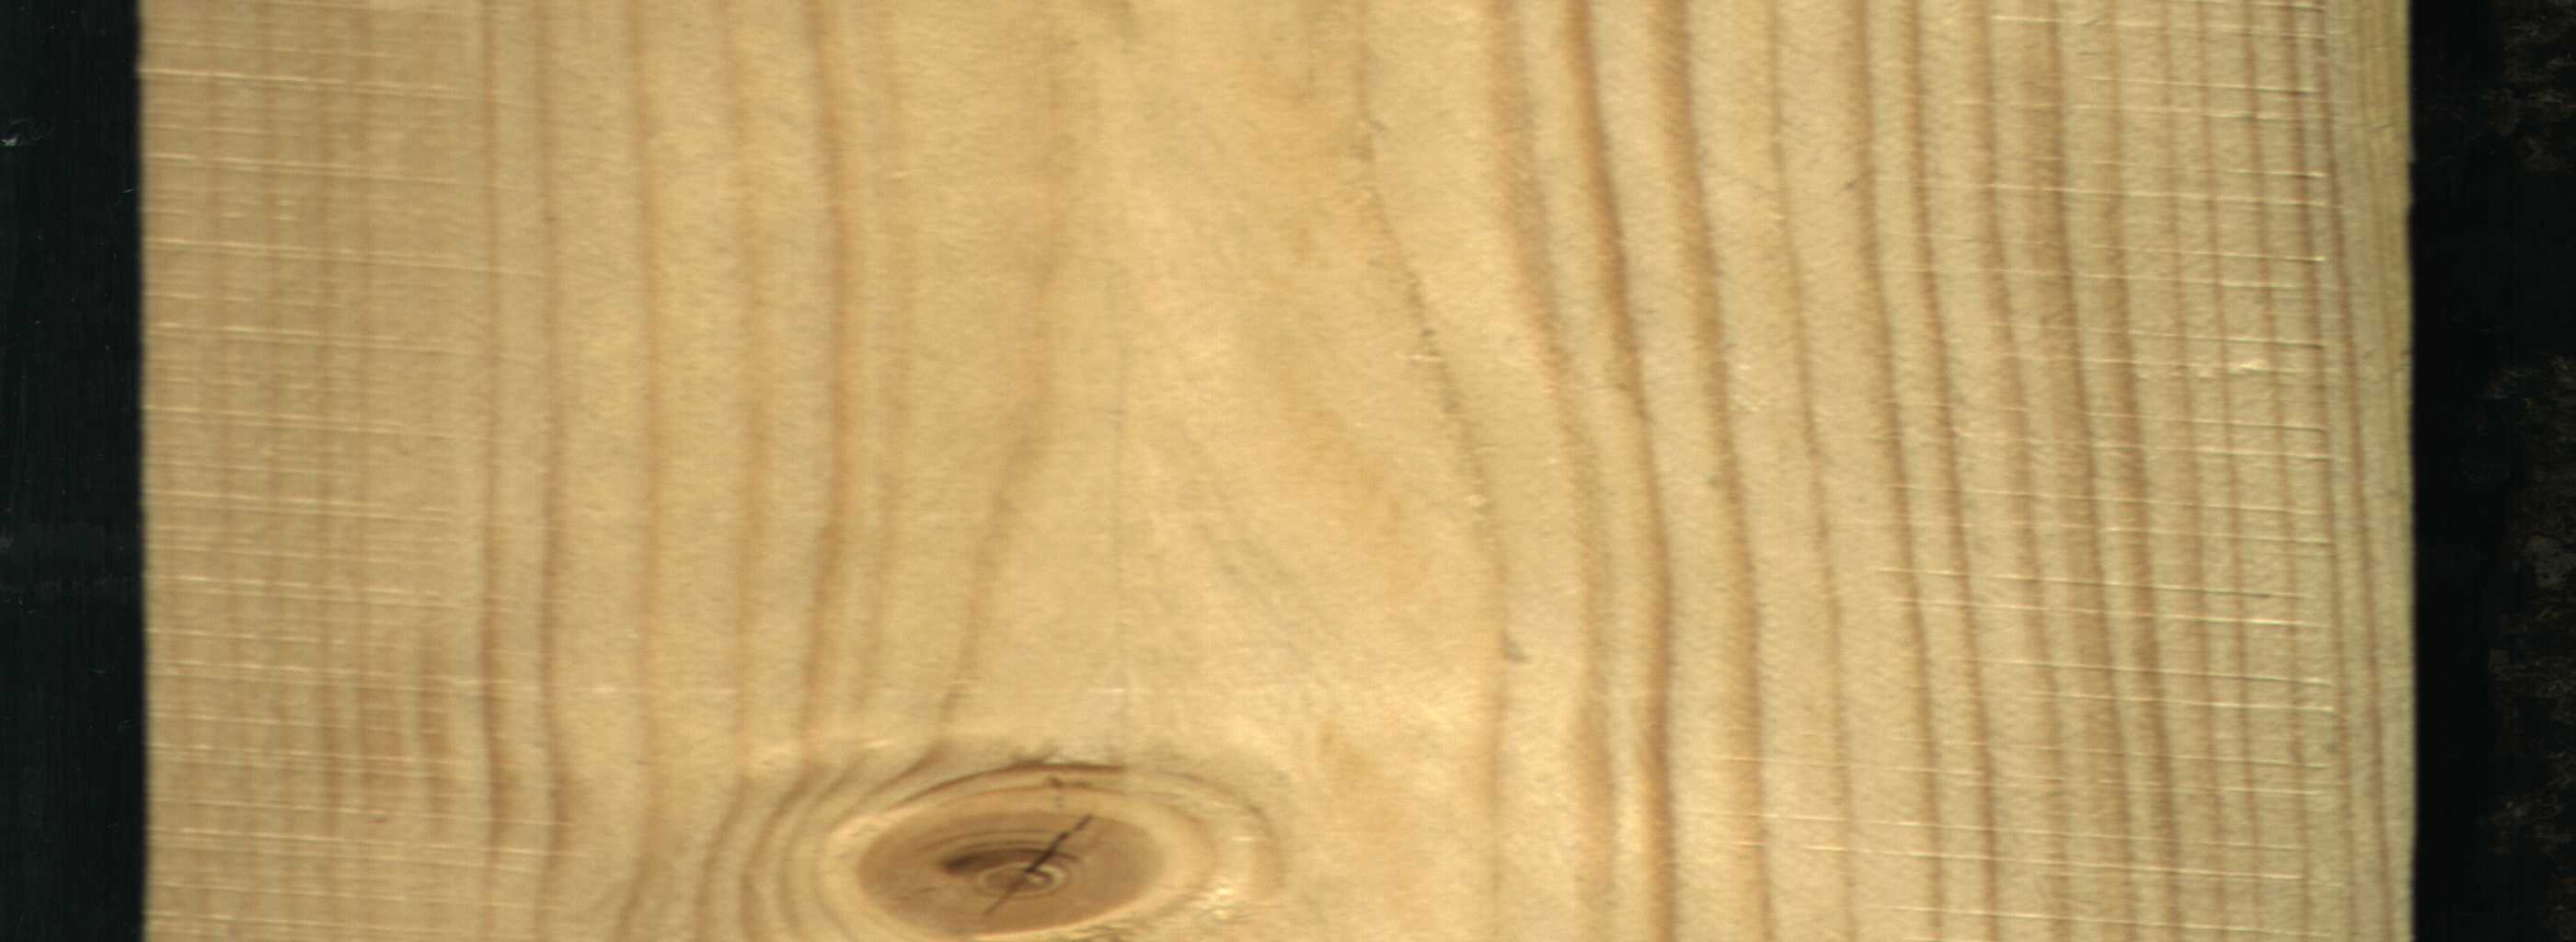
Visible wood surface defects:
knot_with_crack